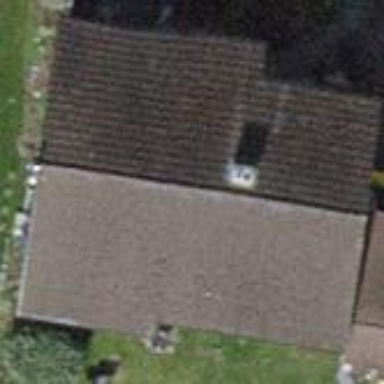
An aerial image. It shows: Detached building with gabled roof.